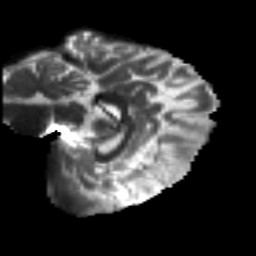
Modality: T2w
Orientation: sagittal
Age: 24
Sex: male
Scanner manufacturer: siemens
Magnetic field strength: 3 T
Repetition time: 8.8 s
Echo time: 0.085 s